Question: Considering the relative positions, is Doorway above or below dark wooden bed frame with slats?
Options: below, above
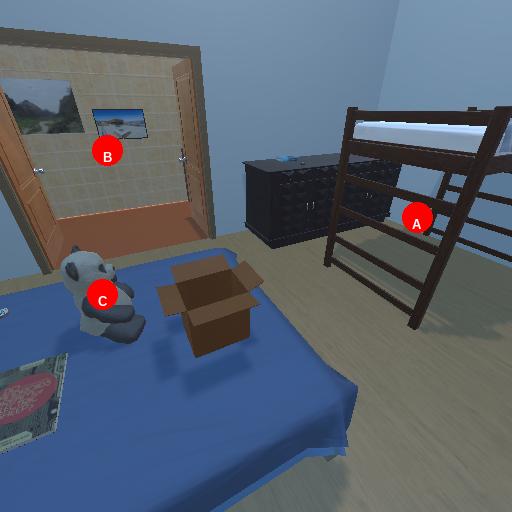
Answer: below